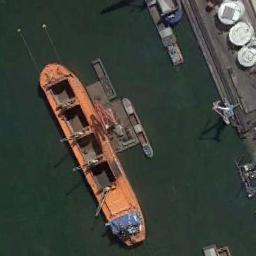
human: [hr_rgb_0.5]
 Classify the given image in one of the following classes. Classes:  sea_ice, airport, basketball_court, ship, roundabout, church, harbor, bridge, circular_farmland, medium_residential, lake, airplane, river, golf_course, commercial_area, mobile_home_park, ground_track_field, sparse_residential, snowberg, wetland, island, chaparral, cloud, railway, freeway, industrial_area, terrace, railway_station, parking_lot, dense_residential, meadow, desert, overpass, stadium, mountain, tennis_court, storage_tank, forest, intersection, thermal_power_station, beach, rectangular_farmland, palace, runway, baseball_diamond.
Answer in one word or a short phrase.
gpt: ship